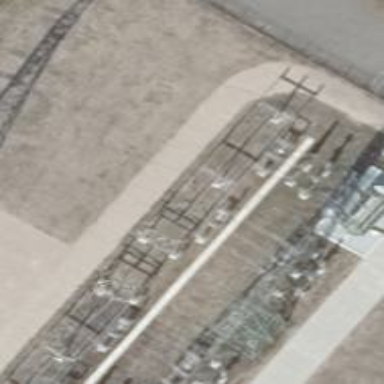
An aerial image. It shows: Three cables connected to power switch.